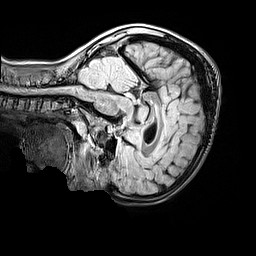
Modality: FLAIR
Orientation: sagittal
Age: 11
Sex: male
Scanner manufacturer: siemens
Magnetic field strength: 3 T
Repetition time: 5 s
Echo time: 0.388 s